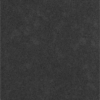
Label: dusty